Question: I'm using a custom font on my site.
'''
@font-face {
font-family: 'ProximaNovaCondensed-Regular';
src: url('/media/fonts/proximanovacond-regular-webfont.eot');
src: url('/media/fonts/proximanovacond-regular-webfont.eot?#iefix') format('embedded-opentype'),
url('/media/fonts/proximanovacond-regular-webfont.woff') format('woff'),
url('/media/fonts/proximanovacond-regular-webfont.ttf') format('truetype'),
url('/media/fonts/proximanovacond-regular-webfont.svg#proxima_nova_cn_rgregular') format('svg');
font-weight: normal;
font-style: normal;
}
'''
When applying a pulsating CSS3 animation to a text element, the font rendering method seems to change.
See this comparison image:

This was rendered in Safari.
I found this Q/A: <URL>
According to what is said there, the rendering is done by the GPU once animations are applied. While in the Q/A in the link the issue is focussing on other elements than the affected one, in my case the actual element is affected.
The question is:
Can i somehow turn off or modify this behaviour, so that i get accurate (unified) font rendering qualities throughout my page, regardless of whether i use animations or not?
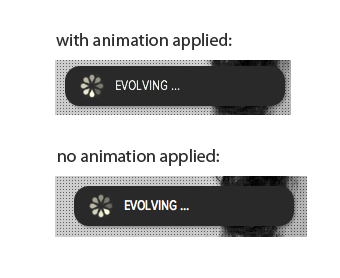
Answer: No perfect solutions but you could try adding '-webkit-font-smoothing: antialiased;' and see if that helps. It might give you a slightly thinner font, but it will at least be unified.
-
Sometimes, adding '-webkit-backface-visibility: hidden;' to the affected elements helps, but I'm not really sure why though.
You can also try '-webkit-transform: translate3d(0,0,0);' which will force hardware acceleration and make the font, as the fix above, unified but slightly thinner ...
Hope that helps!